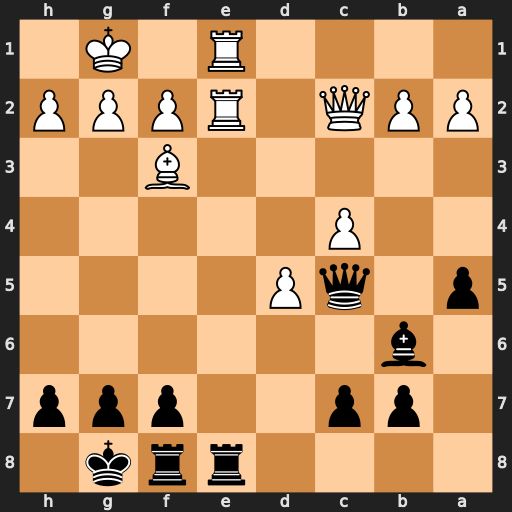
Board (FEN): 4rrk1/1pp2ppp/1b6/p1qP4/2P5/5B2/PPQ1RPPP/4R1K1
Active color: b
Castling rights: -
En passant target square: -
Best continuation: Qxf2+ Kh1 Qxe1+ Rxe1 Rxe1#